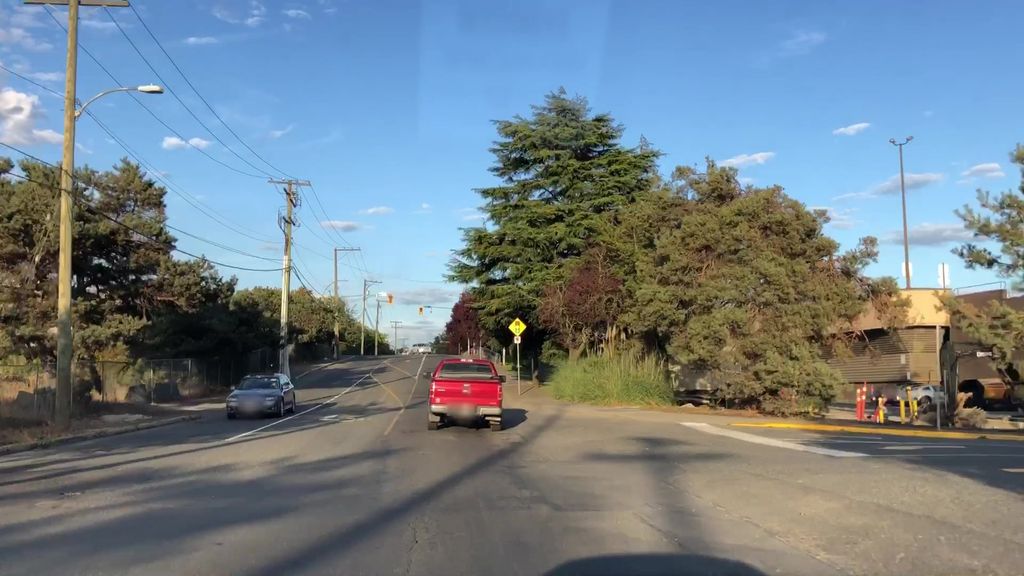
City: victoria